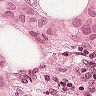
Metastatic tissue present: yes